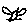
Label: bird